Brain MRI, t2w sequence, axial 2D slice.
Patient: age 34, sex F, weight 90 kg, height 1.9 m
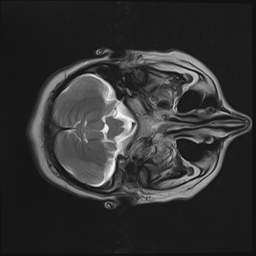